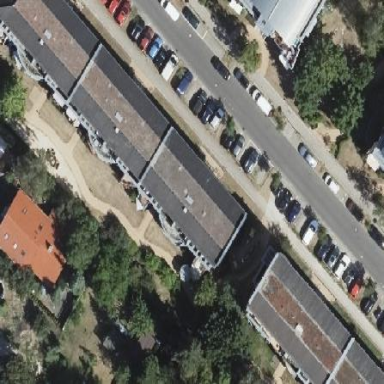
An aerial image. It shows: Apartment building with double saltbox roof shape.